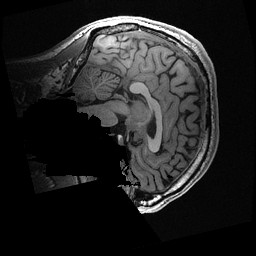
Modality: T1w
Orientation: sagittal
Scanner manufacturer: ge
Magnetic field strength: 3 T
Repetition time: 0.008164 s
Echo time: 0.003184 s